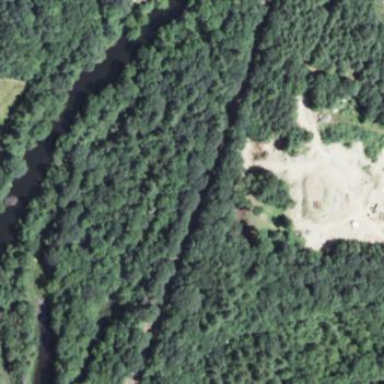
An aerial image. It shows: Nature reserve in woodland area.